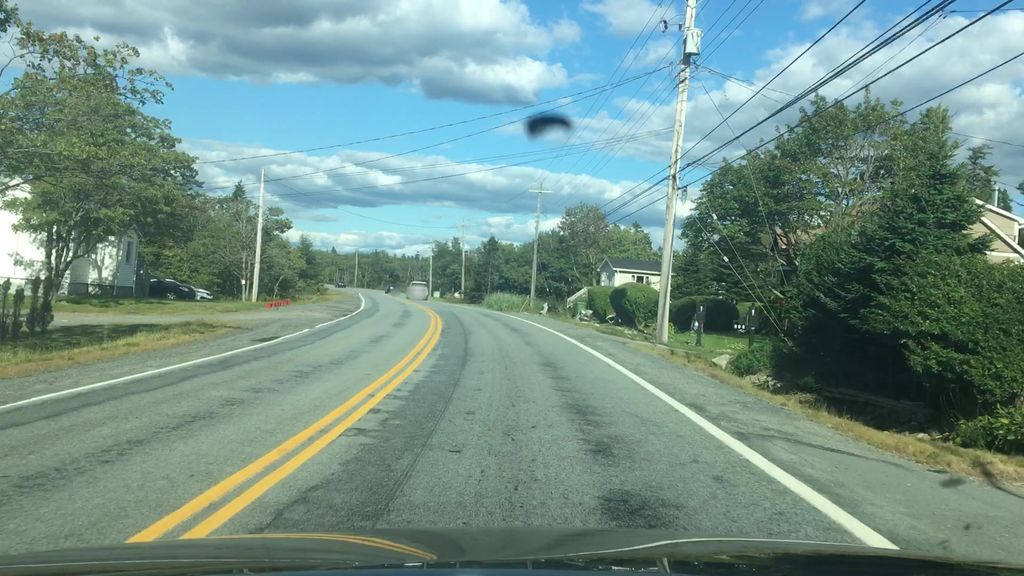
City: halifax